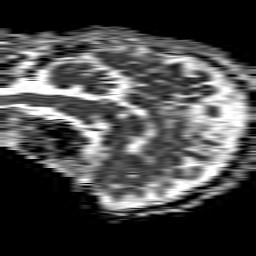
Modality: ADC
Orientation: sagittal
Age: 44
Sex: male
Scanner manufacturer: philips
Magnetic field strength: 1.5 T
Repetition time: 4.6 s
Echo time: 0.09059 s